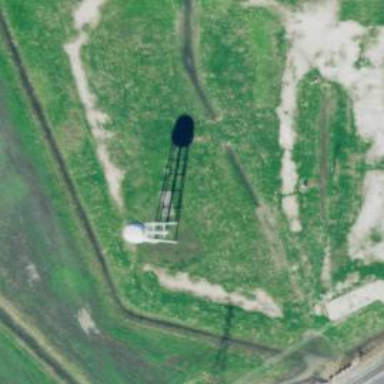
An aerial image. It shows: Water tower that is man-made.